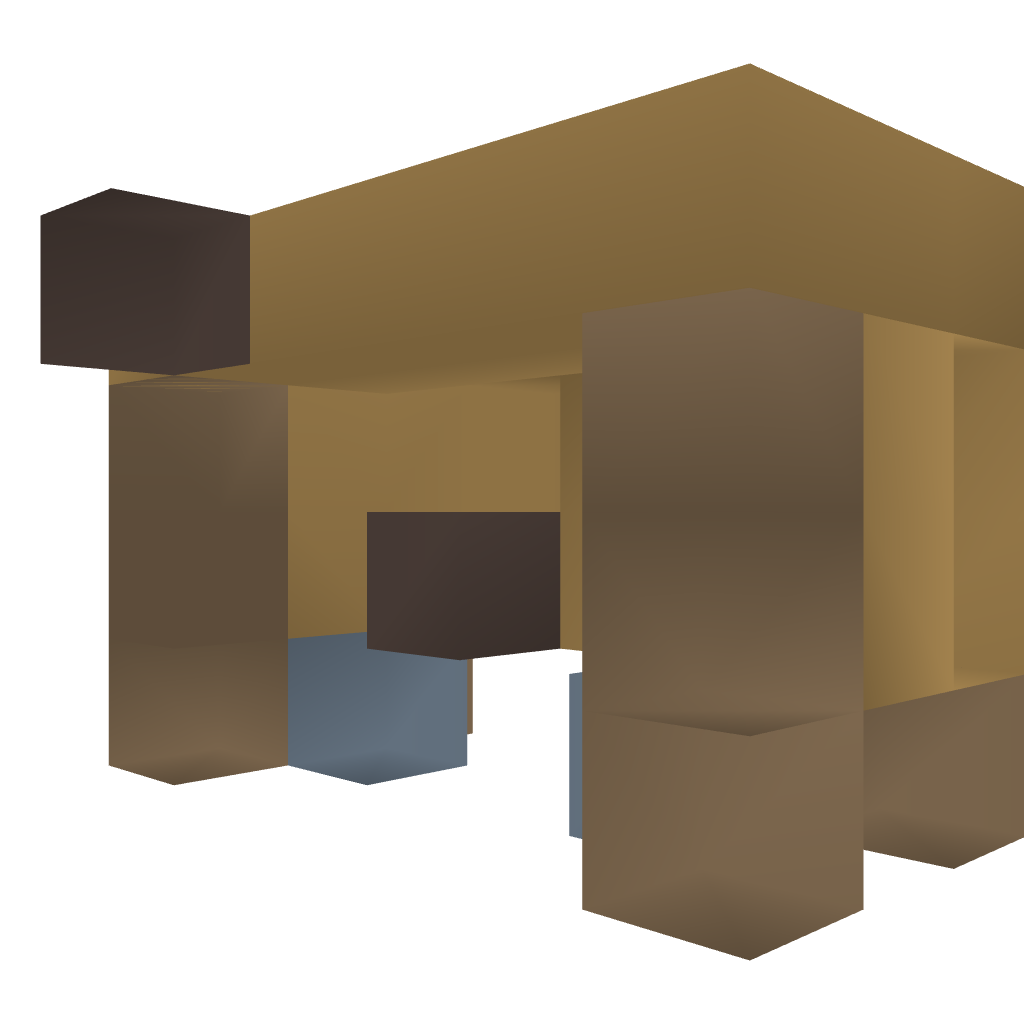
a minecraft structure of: Bus Station 3